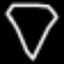
Label: diamond